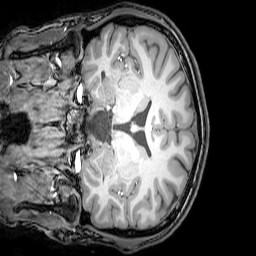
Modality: T1w
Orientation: coronal
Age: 20
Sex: male
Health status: healthy
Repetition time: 0.081 s
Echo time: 0.037 s